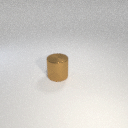
large brown metal cylinder